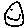
Label: smiley face